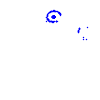
Particle: kaon